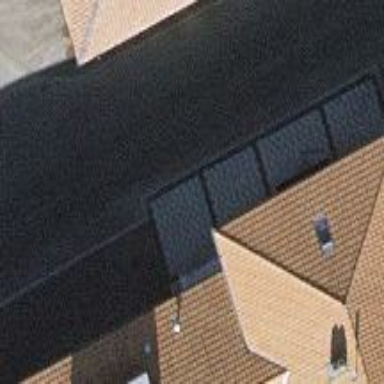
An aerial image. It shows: Flat roof building.